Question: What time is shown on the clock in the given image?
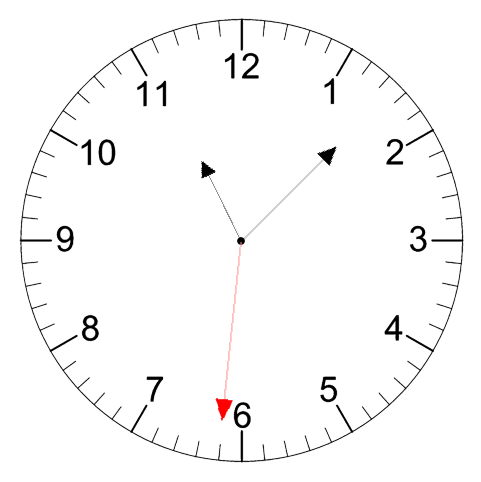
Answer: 11:07:31